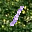
Label: 1